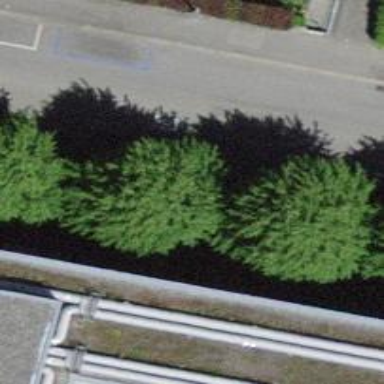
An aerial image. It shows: Avenue of trees.